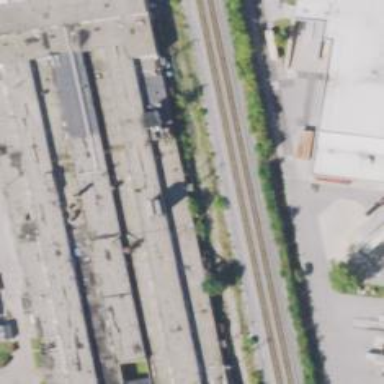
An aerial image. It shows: Railway line on embankment.